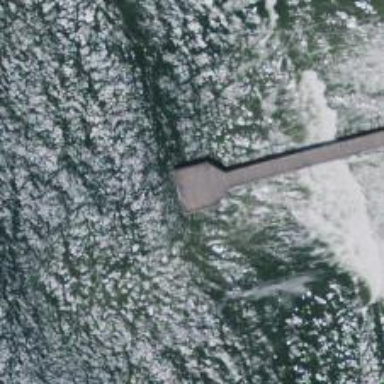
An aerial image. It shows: Pier serving as part of bridge structure.